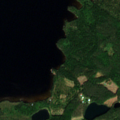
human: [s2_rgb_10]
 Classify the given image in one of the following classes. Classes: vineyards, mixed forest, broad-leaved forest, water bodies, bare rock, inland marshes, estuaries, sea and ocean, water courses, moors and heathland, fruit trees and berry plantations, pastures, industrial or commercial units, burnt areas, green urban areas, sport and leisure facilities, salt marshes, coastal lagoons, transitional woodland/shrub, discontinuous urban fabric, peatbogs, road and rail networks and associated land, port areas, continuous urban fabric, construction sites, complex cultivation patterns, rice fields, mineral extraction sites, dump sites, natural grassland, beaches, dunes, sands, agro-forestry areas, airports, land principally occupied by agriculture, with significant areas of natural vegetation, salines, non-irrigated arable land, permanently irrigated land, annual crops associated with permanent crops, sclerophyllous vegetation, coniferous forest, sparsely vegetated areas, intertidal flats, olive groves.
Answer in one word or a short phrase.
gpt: coniferous forest, mixed forest, water bodies